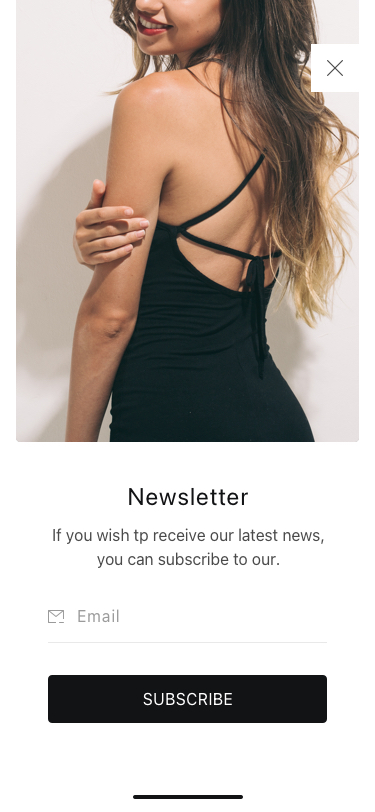
Text in this UI design:
subscribe
Email
Newsletter
If you wish tp receive our latest news, you can subscribe to our.